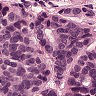
Metastatic tissue present: yes